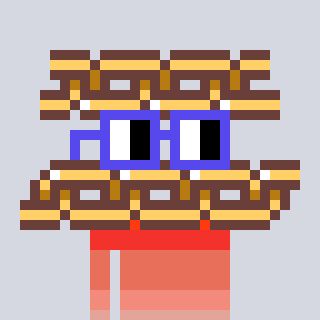
a pixel art character with square blue glasses, a chain-shaped head and a green-colored body on a cool background